Field crop: maize
Growth stage: 2
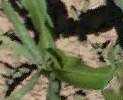
Species: maize